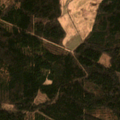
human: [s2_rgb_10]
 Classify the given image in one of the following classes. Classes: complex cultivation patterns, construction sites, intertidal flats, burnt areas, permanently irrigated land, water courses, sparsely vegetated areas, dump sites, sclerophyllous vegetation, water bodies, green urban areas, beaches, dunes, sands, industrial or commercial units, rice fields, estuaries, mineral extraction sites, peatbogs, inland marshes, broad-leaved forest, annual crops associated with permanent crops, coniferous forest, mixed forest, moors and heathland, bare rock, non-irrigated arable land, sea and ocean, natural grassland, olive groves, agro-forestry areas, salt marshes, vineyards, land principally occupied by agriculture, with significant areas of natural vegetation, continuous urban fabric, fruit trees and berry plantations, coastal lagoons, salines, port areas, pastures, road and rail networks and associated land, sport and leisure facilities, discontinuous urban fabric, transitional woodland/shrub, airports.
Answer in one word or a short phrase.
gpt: pastures, coniferous forest, mixed forest, transitional woodland/shrub